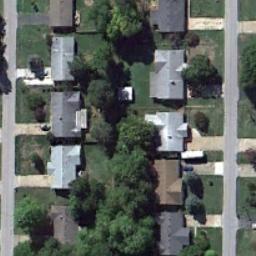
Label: medium_residential